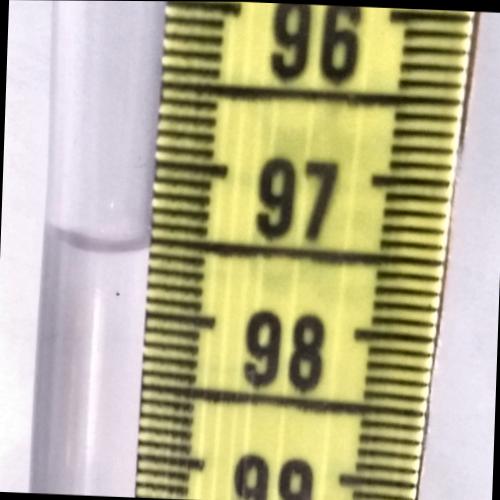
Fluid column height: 97.6 cm